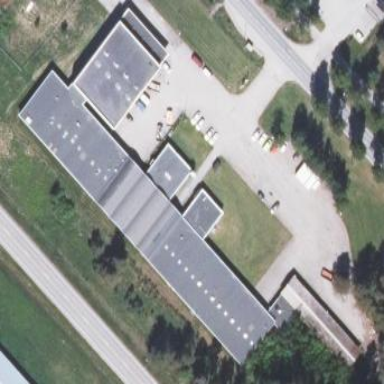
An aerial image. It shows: School building.